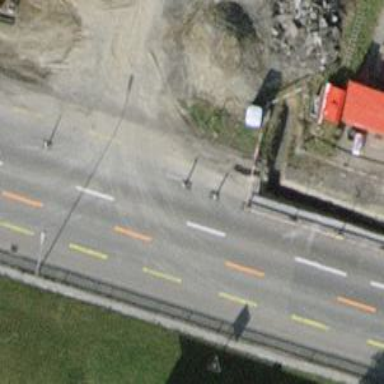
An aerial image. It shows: Primary highway with asphalt surface. It has designated lane for cyclists in both directions.